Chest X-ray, PA view. Patient: 49 years old, sex F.
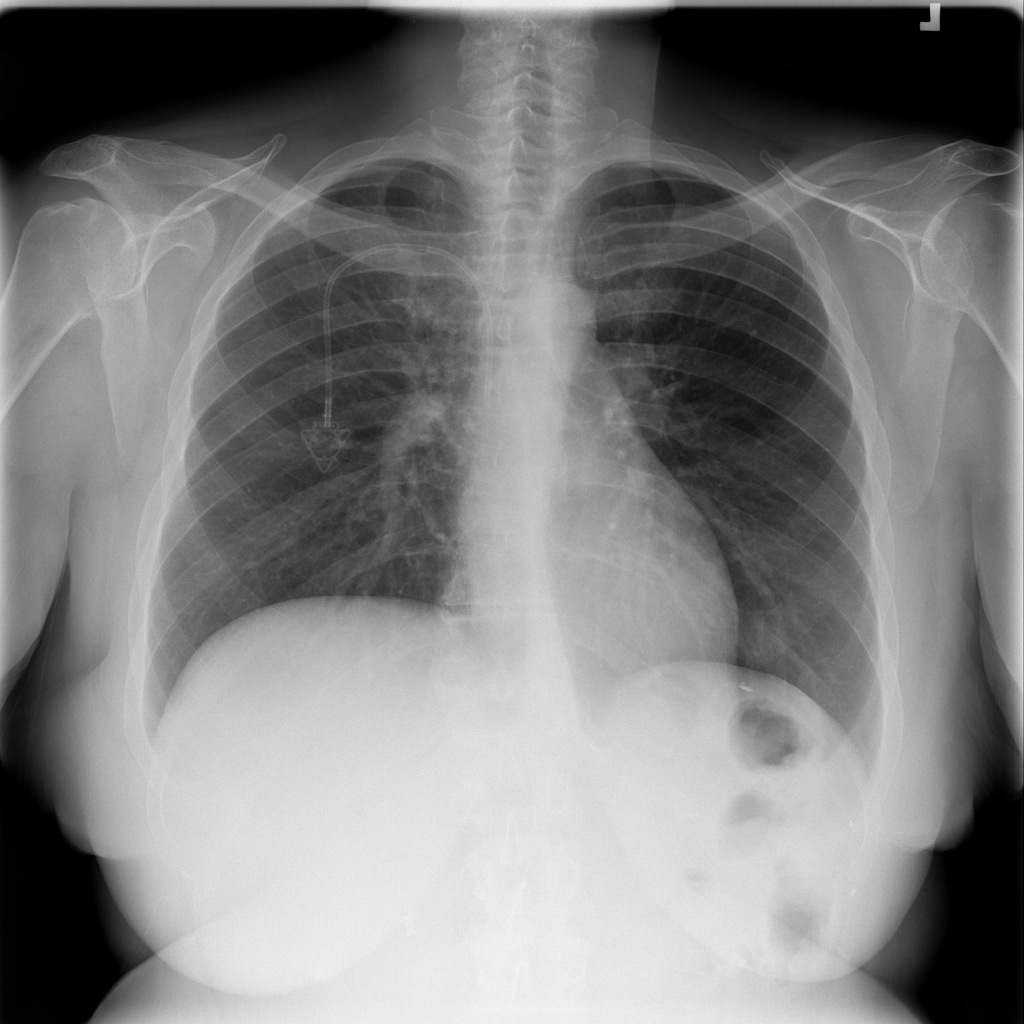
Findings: No Finding